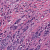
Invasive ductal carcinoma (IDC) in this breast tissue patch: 1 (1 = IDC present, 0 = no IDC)